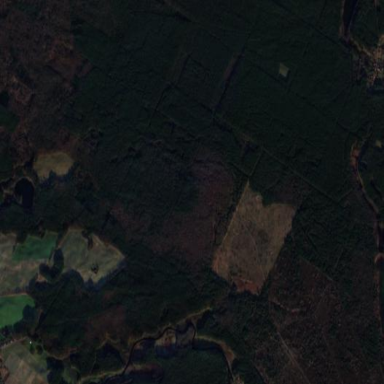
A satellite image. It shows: Forest area.